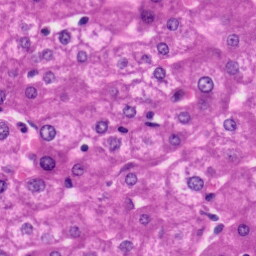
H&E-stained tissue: Liver